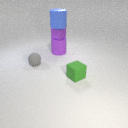
small gray rubber sphere to the left of large purple rubber cylinder